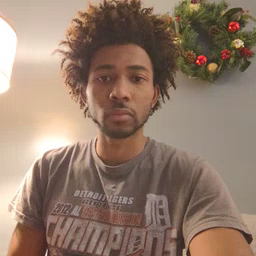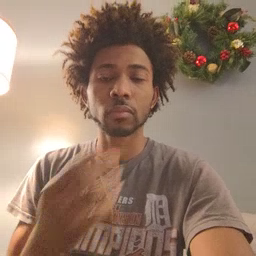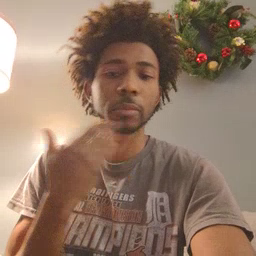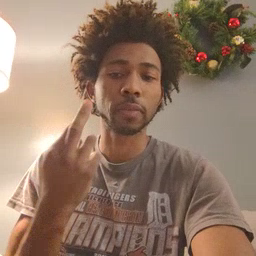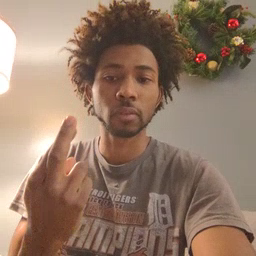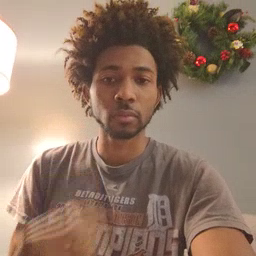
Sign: beside